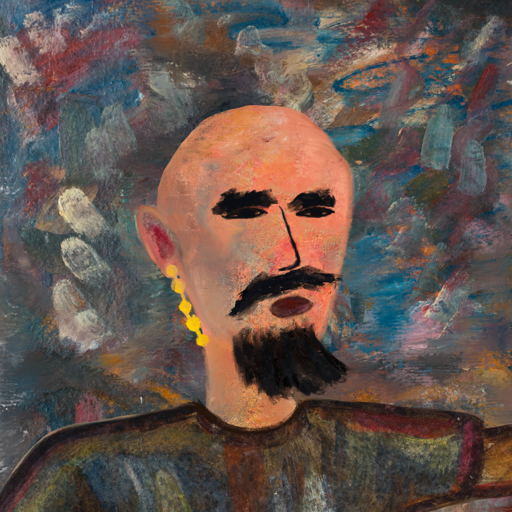
Background: Boggyland, Head And Neck Side: Irani, Face Side: Mosgoul, Bust: Mosgoul, Hair Side: Blank, Head Accessory: Blank, Second Necklace: Blank, Necklace: Blank, Baby: Blank